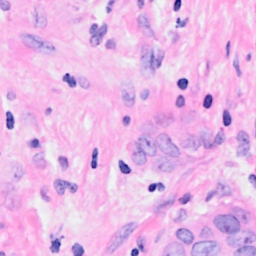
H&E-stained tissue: Breast